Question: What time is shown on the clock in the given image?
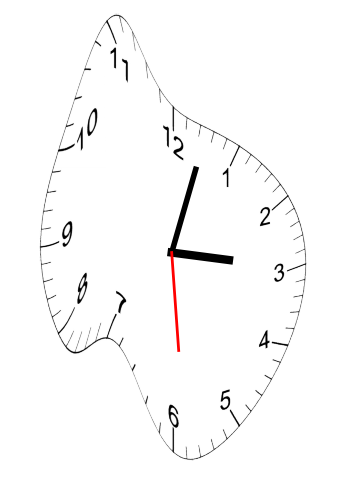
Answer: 03:02:29